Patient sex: M
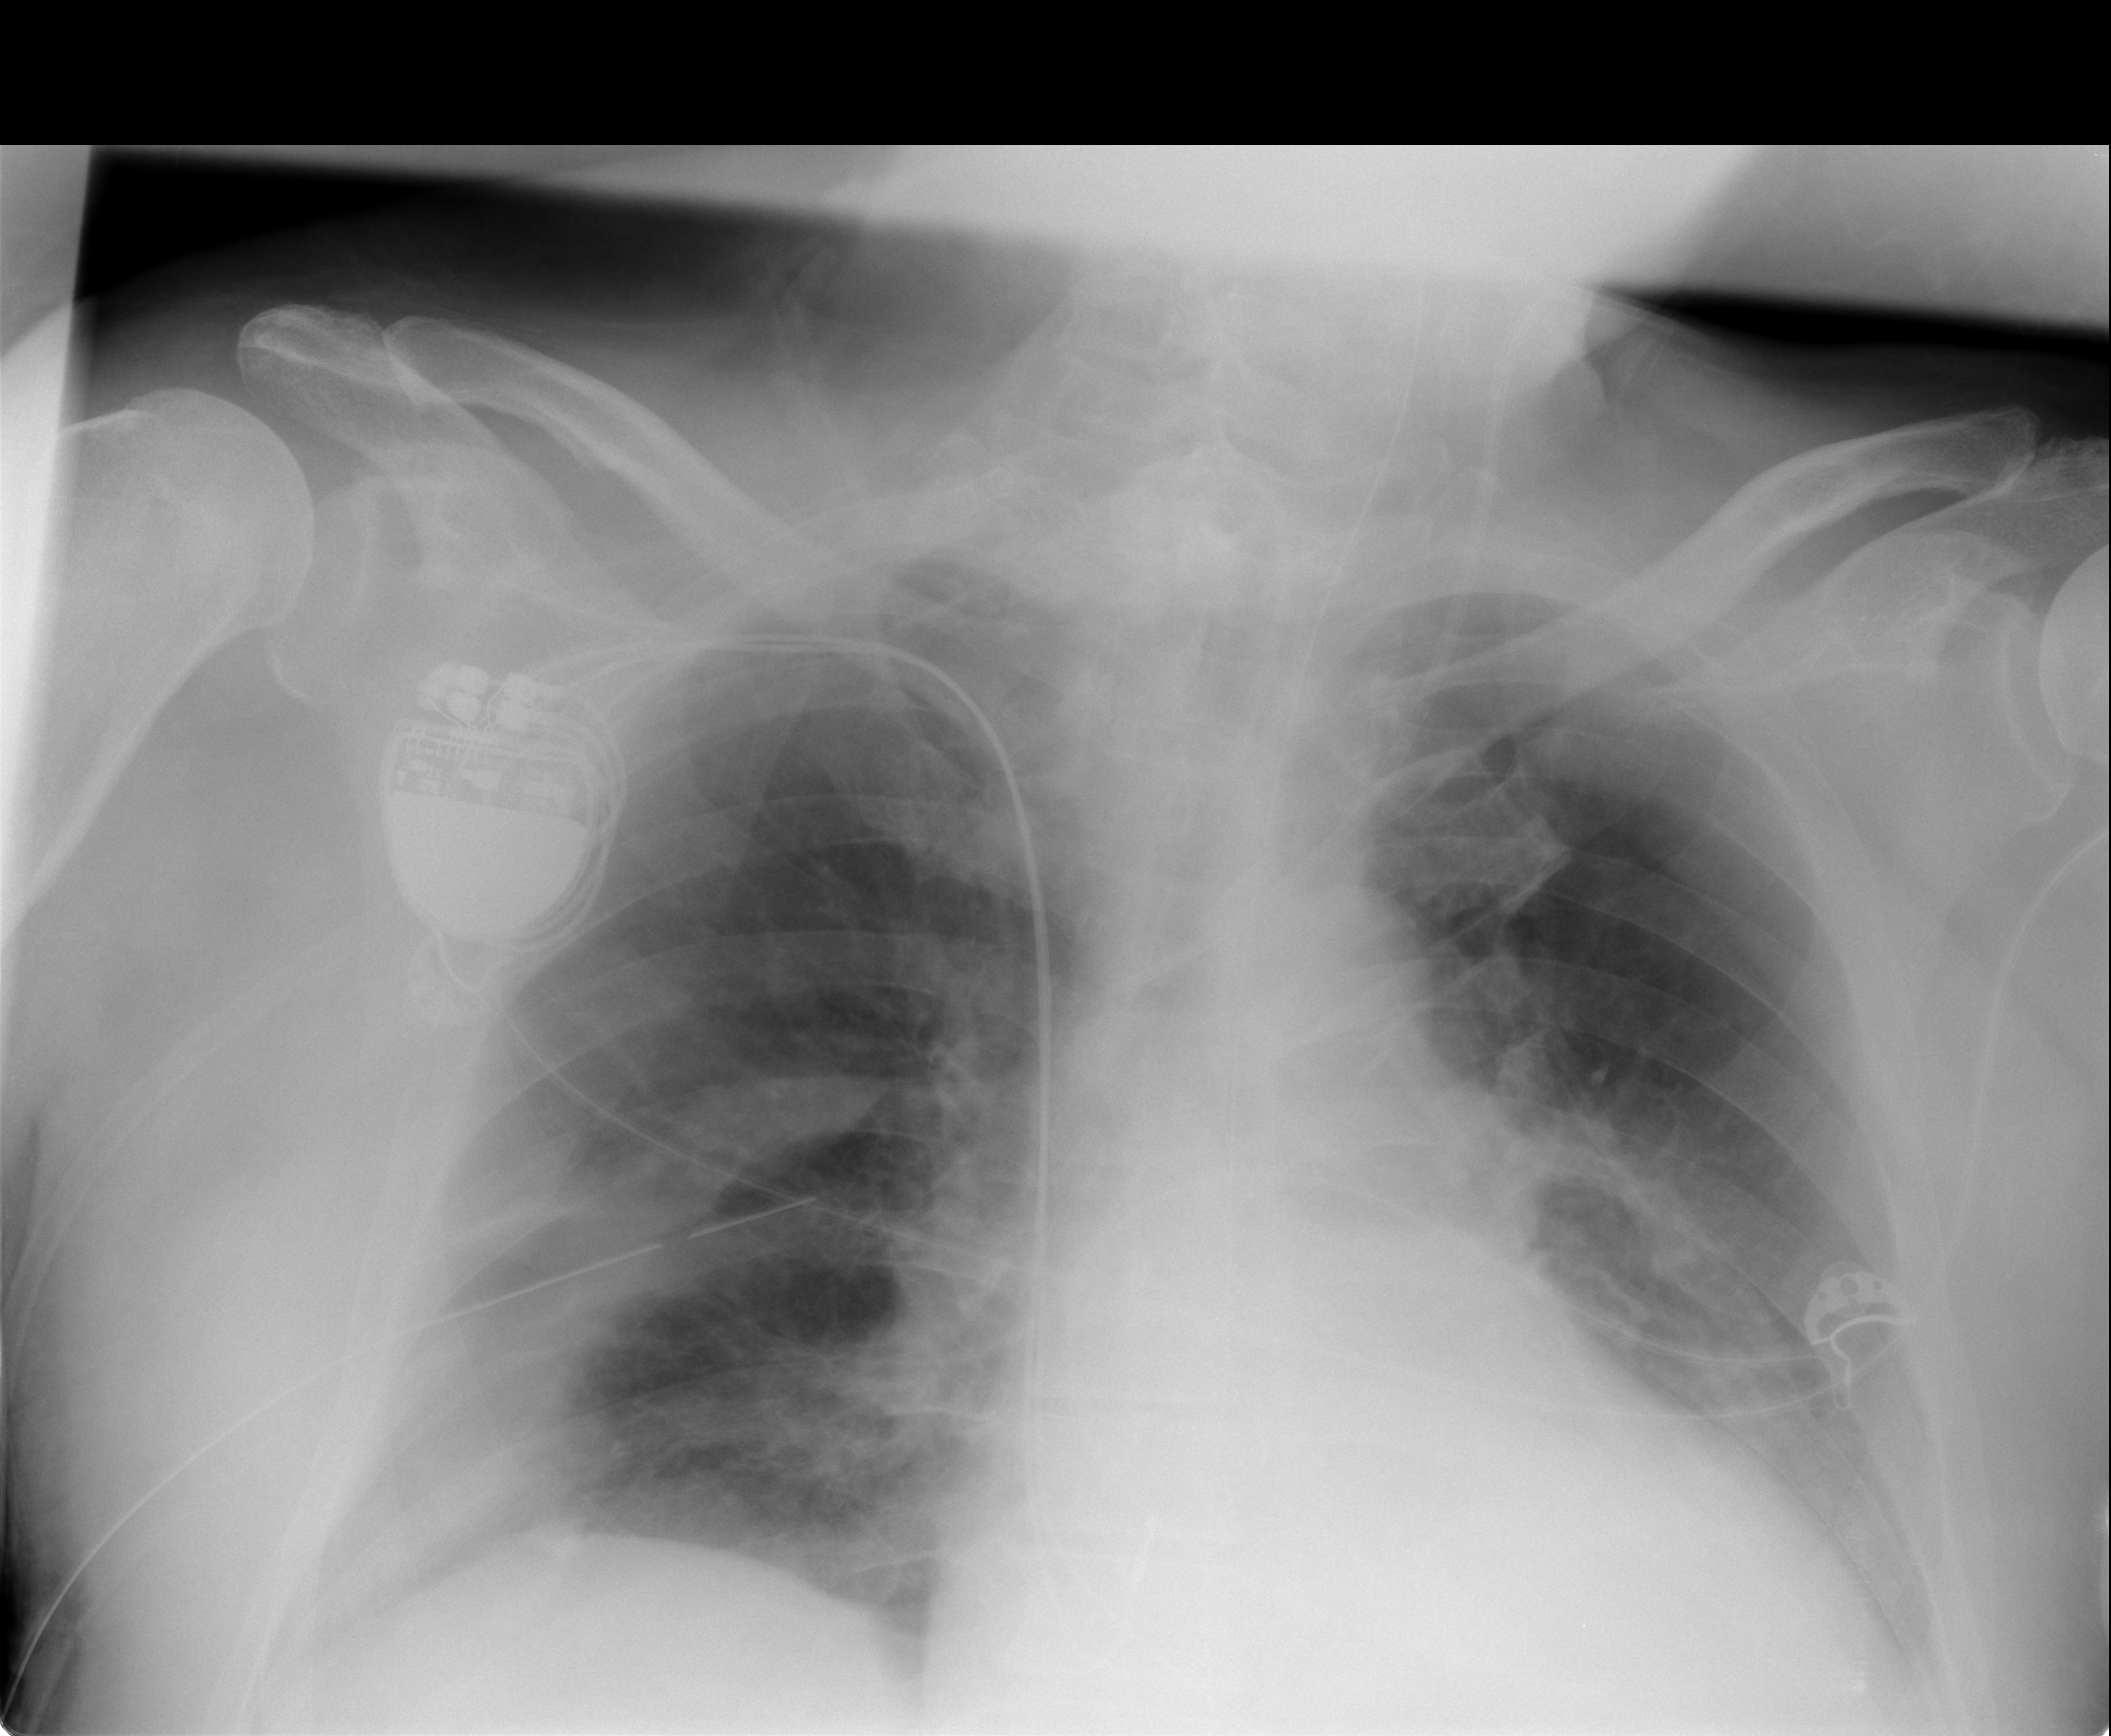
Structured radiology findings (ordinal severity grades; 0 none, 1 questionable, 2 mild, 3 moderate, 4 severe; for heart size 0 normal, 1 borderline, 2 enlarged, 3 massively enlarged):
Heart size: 2
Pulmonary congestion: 2
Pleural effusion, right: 1
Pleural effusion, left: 0
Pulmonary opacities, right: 0
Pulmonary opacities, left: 0
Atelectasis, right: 0
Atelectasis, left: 2